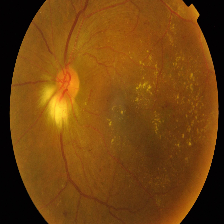
Diabetic retinopathy grade: Proliferative DR